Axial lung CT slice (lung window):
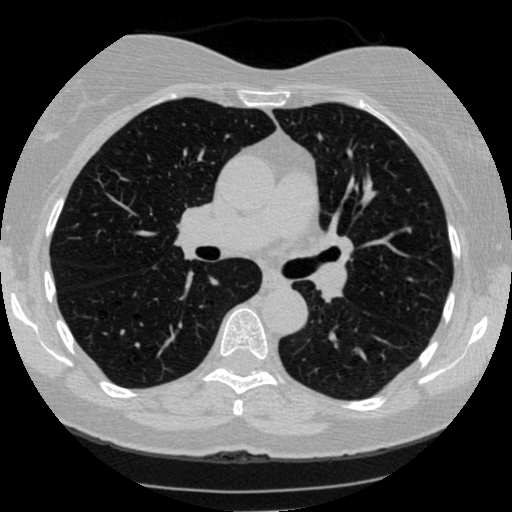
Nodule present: no